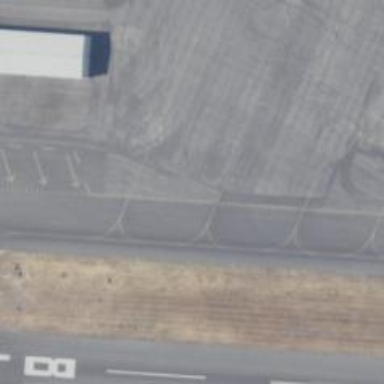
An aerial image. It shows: View of taxiway at the airport.